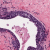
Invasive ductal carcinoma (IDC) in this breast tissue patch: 0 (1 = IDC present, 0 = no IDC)